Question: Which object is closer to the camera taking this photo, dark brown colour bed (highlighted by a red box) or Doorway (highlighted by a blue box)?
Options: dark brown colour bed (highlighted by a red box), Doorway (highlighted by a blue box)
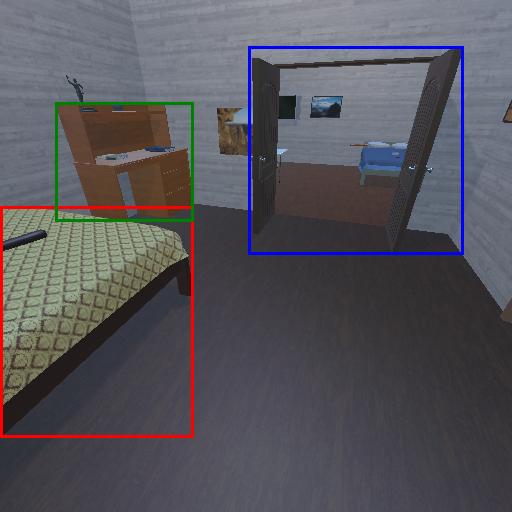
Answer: dark brown colour bed (highlighted by a red box)